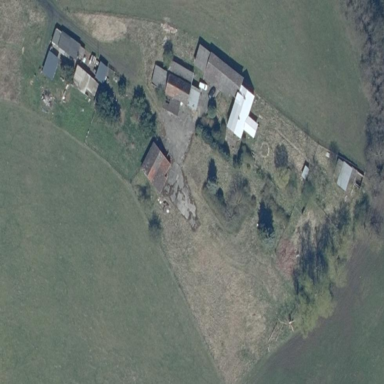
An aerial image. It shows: Farmyard area.